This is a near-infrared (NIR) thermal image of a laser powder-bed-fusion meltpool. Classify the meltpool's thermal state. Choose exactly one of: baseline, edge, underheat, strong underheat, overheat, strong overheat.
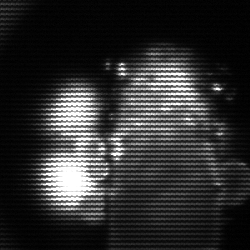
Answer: strong underheat